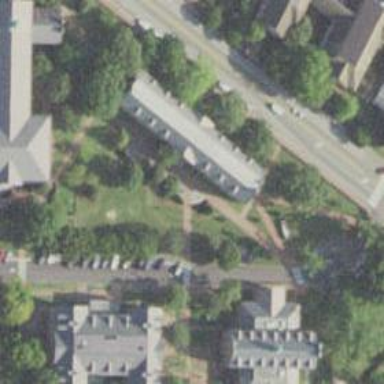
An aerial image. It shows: Dormitory building.